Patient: sex F, age 54
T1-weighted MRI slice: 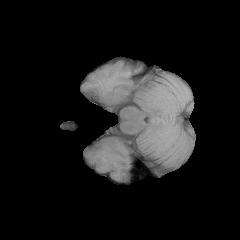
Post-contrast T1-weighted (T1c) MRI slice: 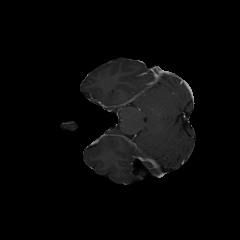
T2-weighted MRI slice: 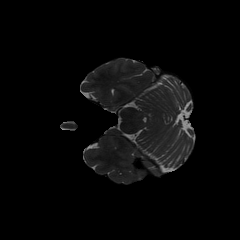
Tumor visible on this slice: no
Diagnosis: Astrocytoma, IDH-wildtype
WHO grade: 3